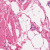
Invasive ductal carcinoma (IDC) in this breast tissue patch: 0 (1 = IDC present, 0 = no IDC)